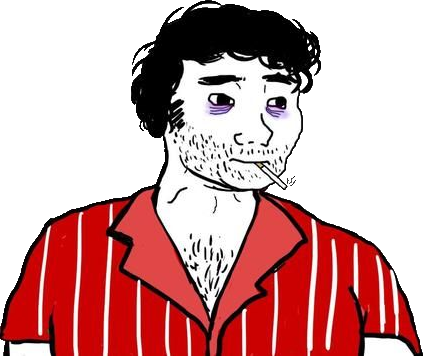
Label: 5_Doomer